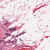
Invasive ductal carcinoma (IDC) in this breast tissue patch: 1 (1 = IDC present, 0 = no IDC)